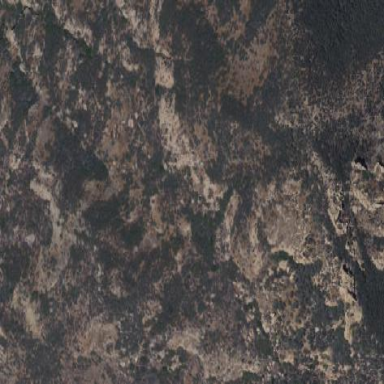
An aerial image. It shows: Landscape dominated by bare rock.